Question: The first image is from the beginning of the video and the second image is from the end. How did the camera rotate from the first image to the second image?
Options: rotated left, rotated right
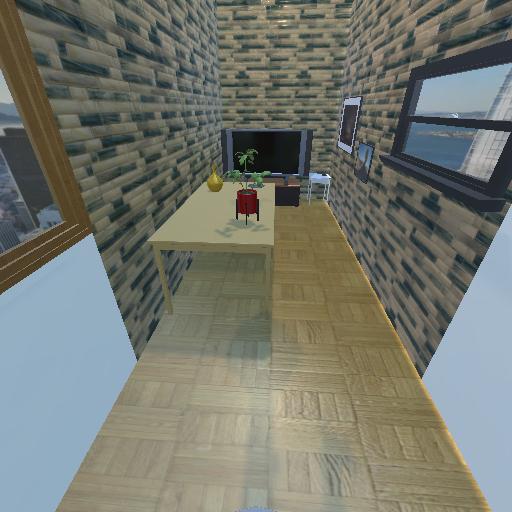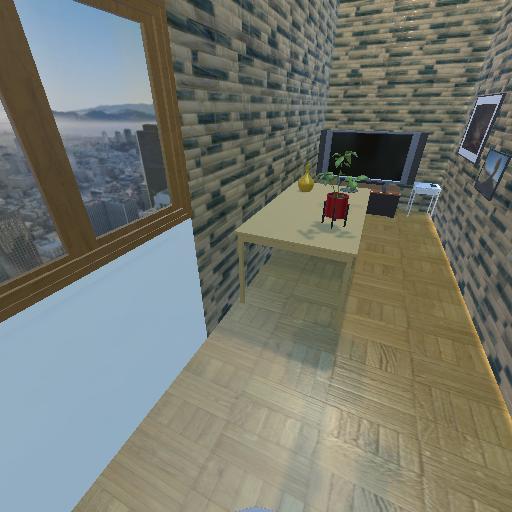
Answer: rotated left